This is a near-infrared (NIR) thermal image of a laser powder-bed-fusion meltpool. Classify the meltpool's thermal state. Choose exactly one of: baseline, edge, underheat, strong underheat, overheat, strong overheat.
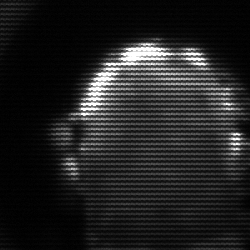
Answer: baseline